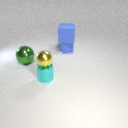
small blue rubber cube behind large green metal sphere